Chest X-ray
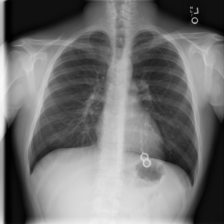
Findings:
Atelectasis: negative
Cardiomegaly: negative
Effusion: negative
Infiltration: negative
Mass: negative
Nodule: negative
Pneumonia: negative
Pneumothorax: negative
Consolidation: negative
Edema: negative
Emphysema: negative
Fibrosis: negative
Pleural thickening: negative
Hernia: negative